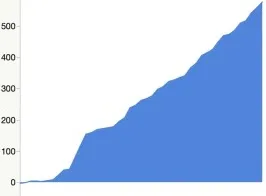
Vasopressor and fluid resuscitation support needed to maintain a minimum mean arterial pressure (MAP) of 40 mmHg. The dosing of vasopressors, expressed as vasopressor potency, against time (B). Given their higher biologic activity, vasopressor potency for epinephrine (red line) and norepinephrine (green line) were calculated as the dose (mug/kg/min) x 100, whereas the vasopressor potency of dobutamine (blue line) was calculated as simply the dose of dobutamine (microgram per kilogram per minute).
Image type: chart (chart)